Aerial crown-view tile of a tropical tree (Barro Colorado Island, Panama), acquired 20240813:
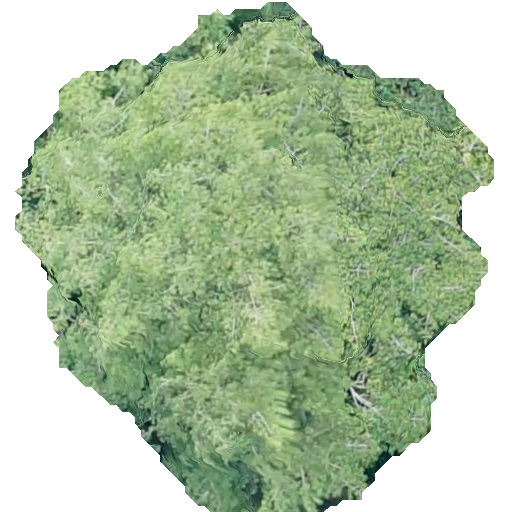
Species: Virola surinamensis
GBIF accepted scientific name: Virola surinamensis
Crown area: 256.49 m²